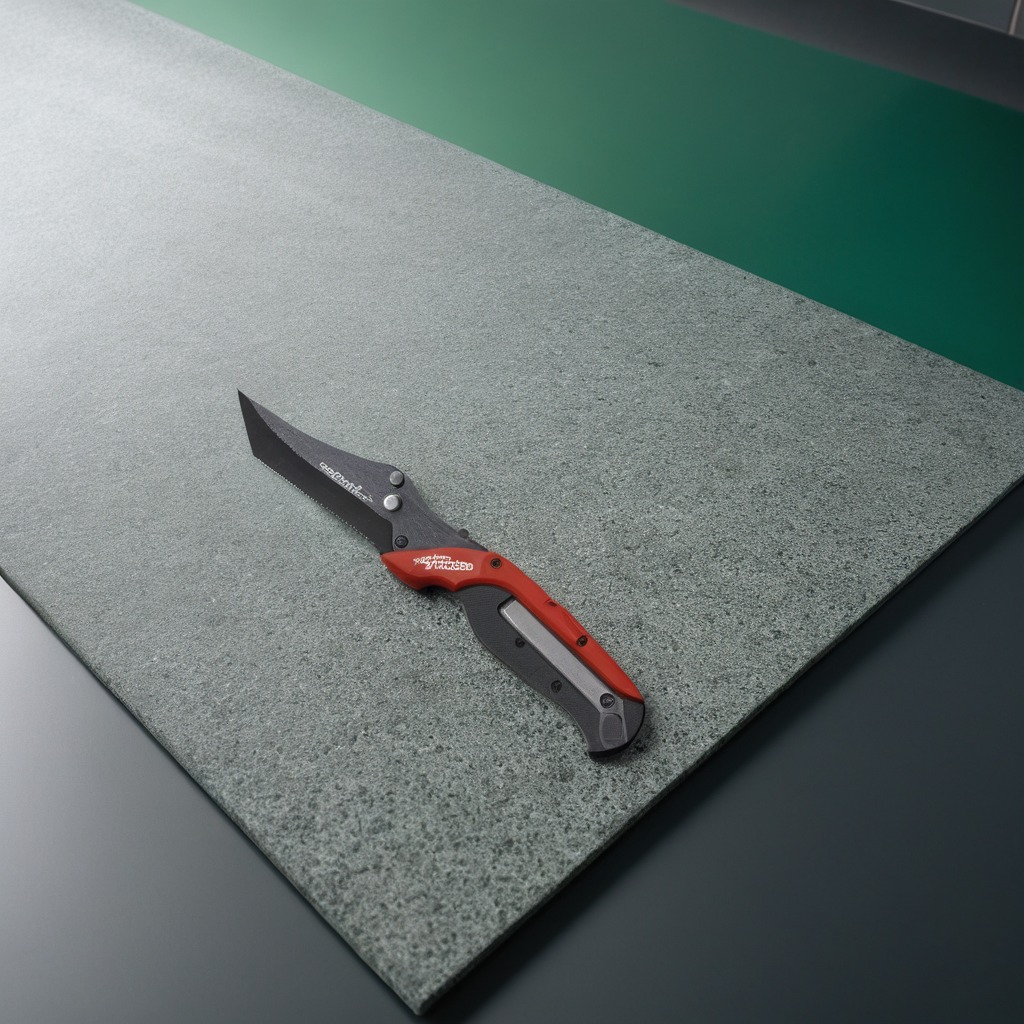
A utility knife is lying on a clean granite tabletop covered with a green rubber mat inside a workshop under bright overhead lighting crisp shadows high clarity worn but beneath the mat